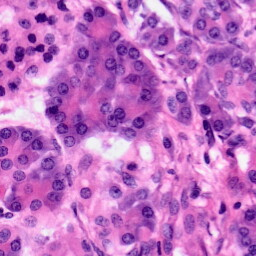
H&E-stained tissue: Pancreatic